Aerial crown-view tile of a tropical tree (Barro Colorado Island, Panama), acquired 20250616:
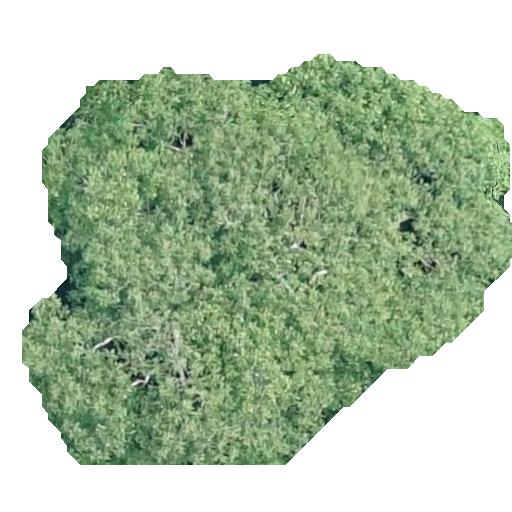
Species: Dipteryx oleifera
GBIF accepted scientific name: Dipteryx oleifera
Crown area: 223.555 m²